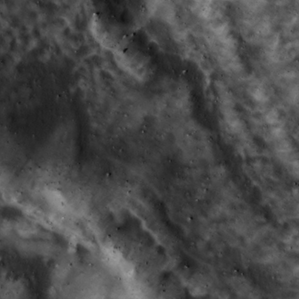
Label: non_frost